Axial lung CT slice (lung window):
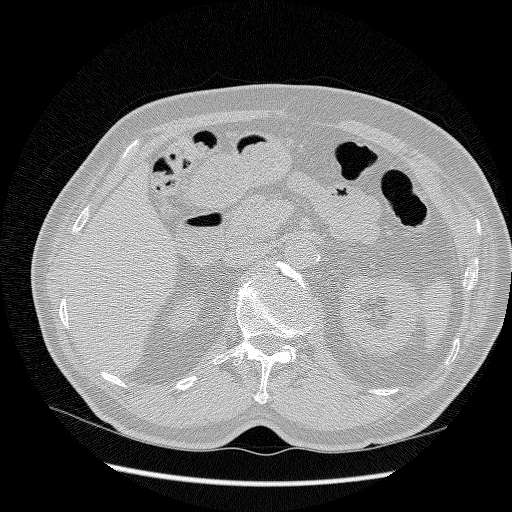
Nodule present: no